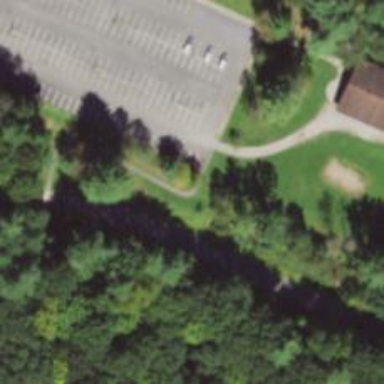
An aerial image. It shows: Path.